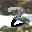
Label: 2